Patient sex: M
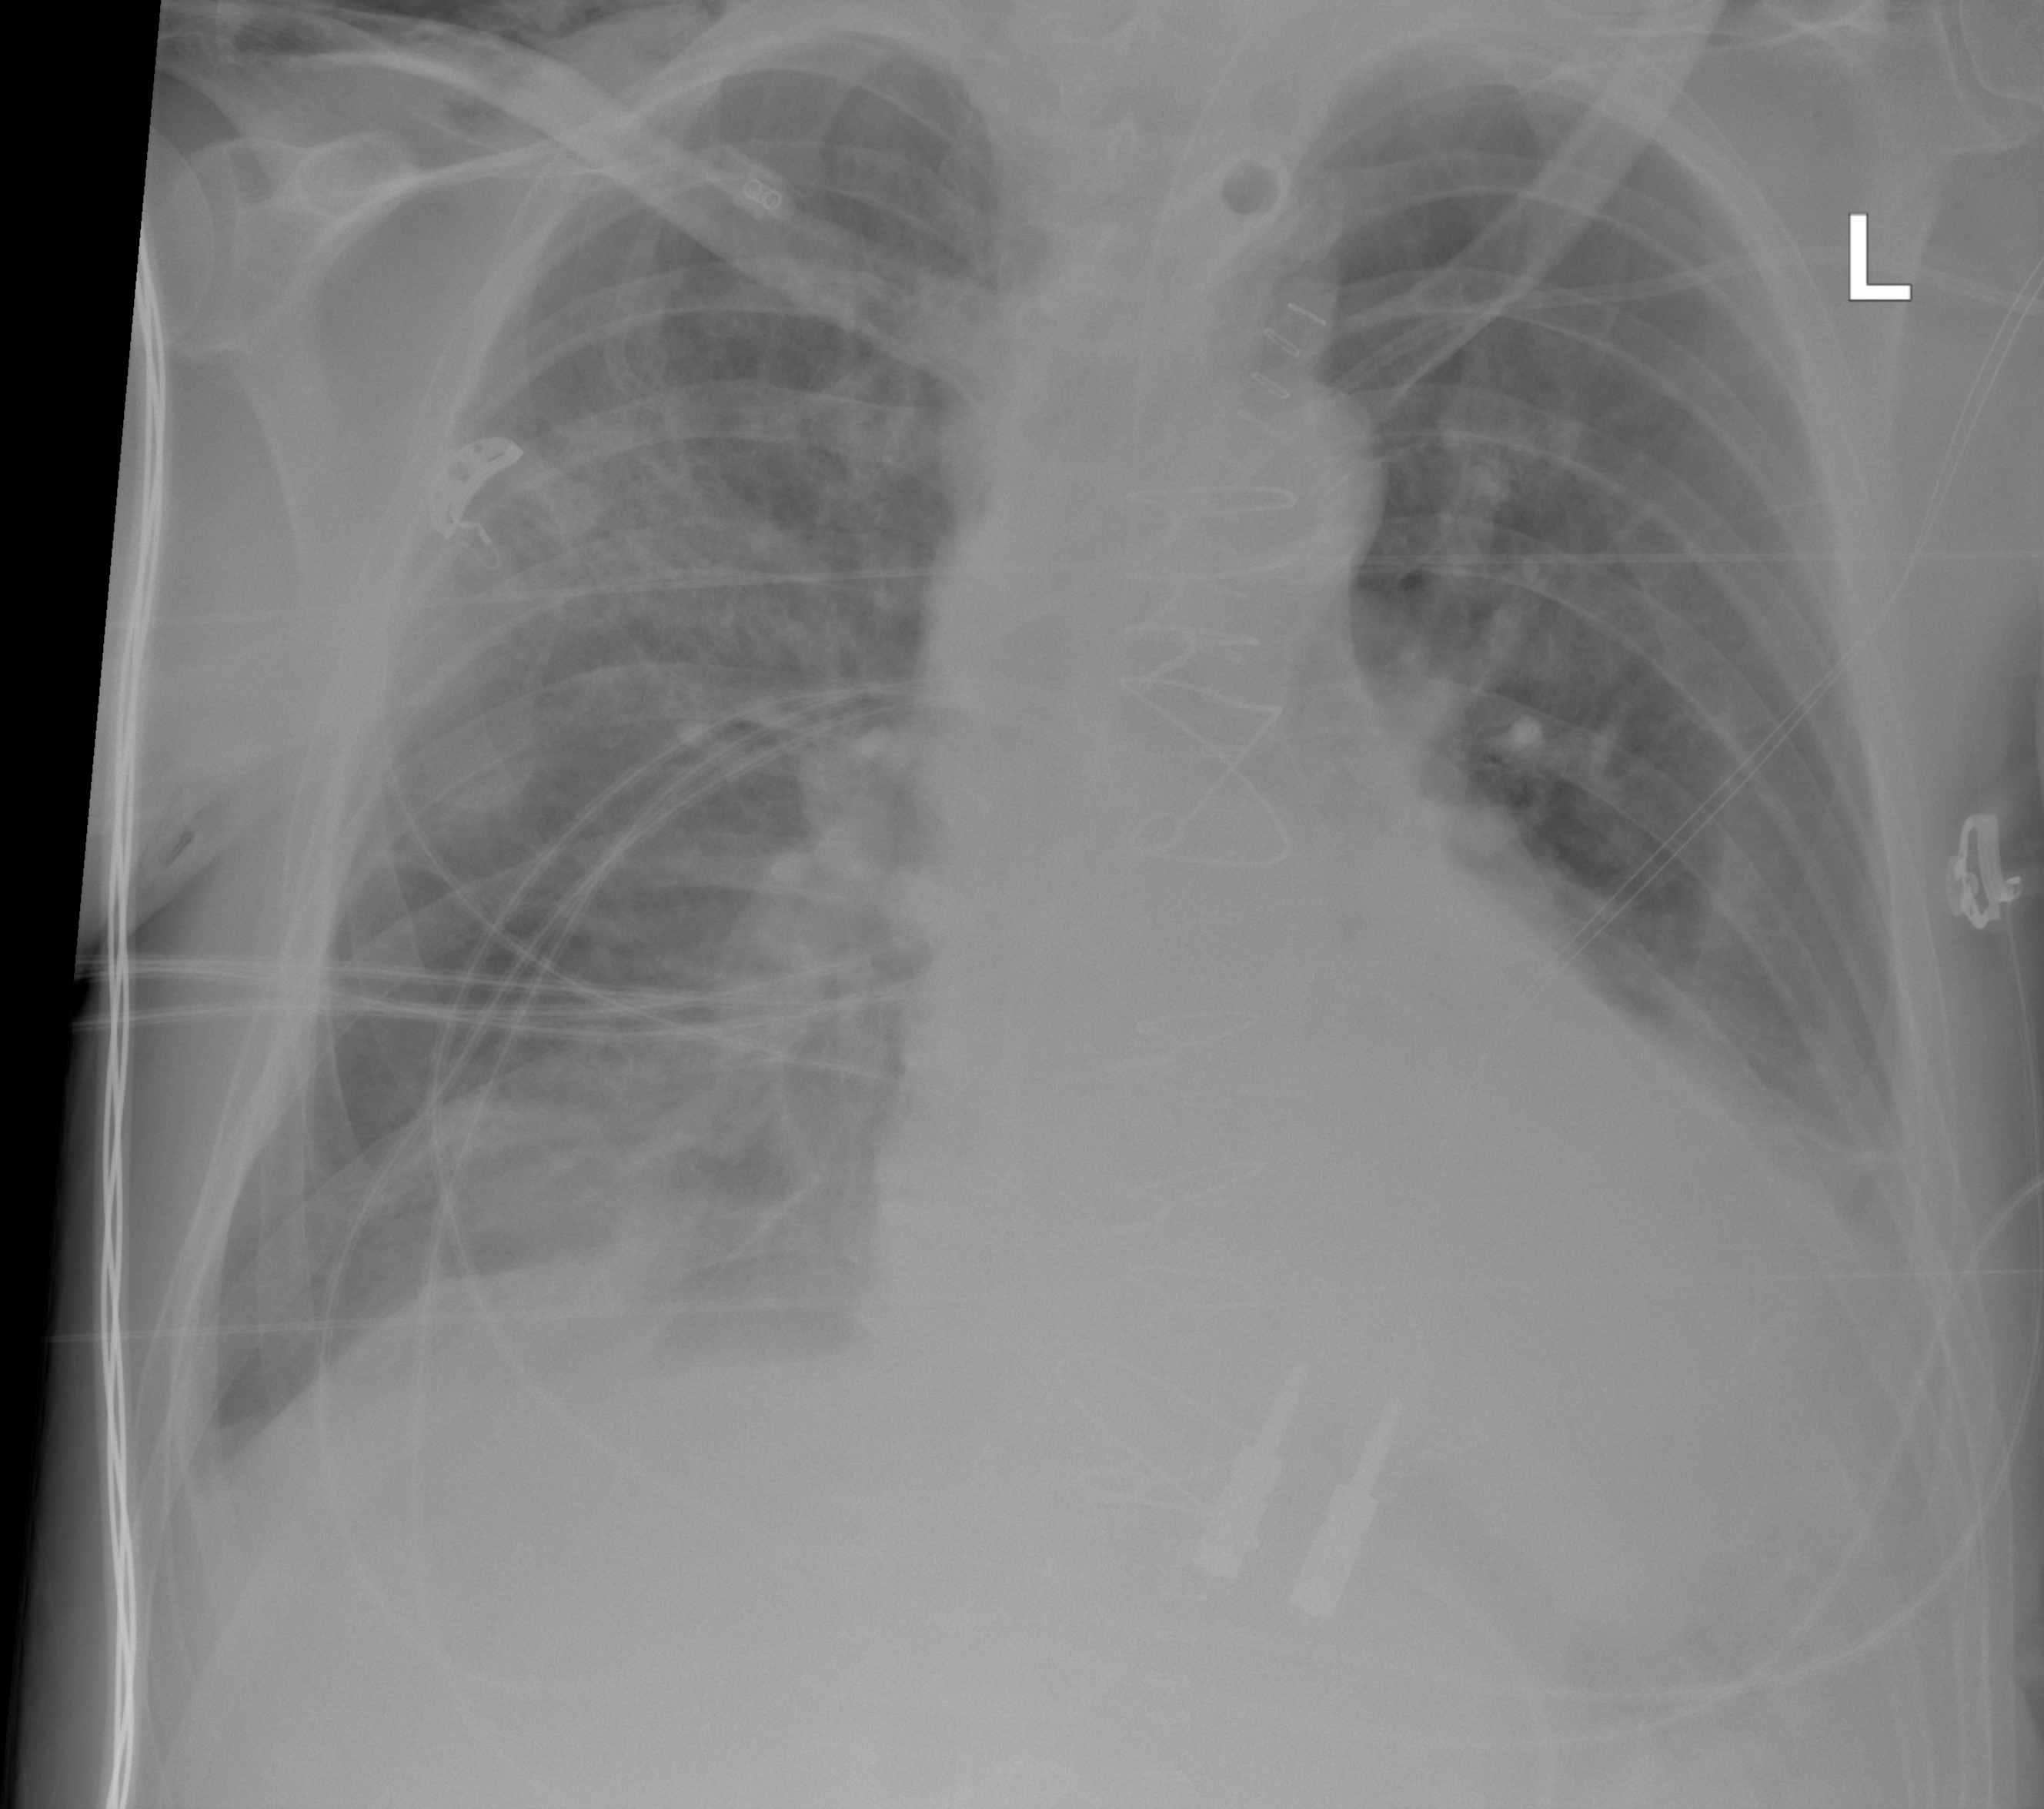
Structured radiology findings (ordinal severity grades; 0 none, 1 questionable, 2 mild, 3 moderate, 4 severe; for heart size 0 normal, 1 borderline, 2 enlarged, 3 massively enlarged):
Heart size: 1
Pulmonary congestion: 0
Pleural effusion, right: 2
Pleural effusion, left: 2
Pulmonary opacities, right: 3
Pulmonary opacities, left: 0
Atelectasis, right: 2
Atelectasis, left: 2